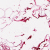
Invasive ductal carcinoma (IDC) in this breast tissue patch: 0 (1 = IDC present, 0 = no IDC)